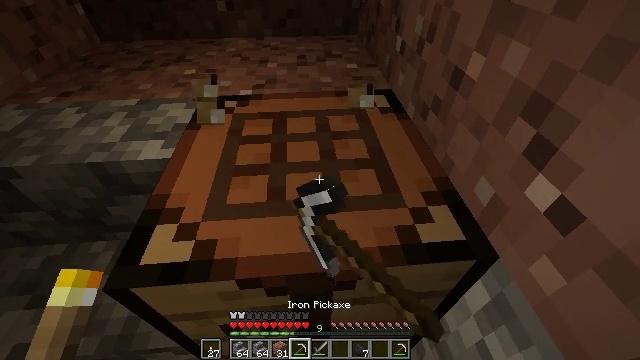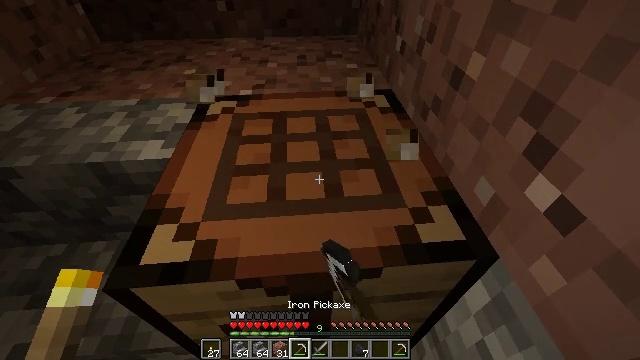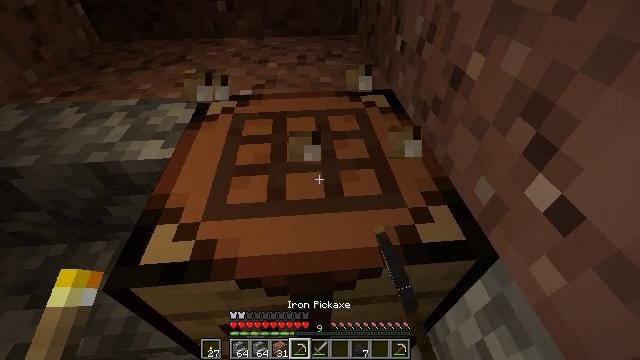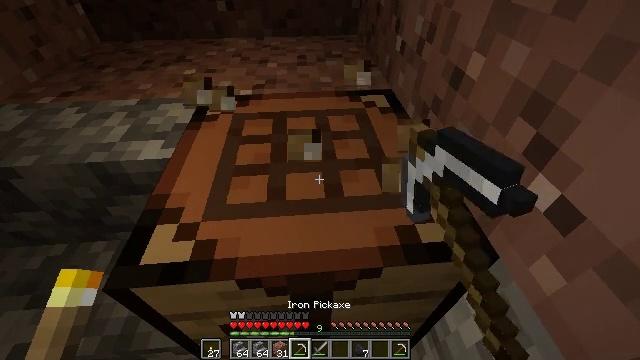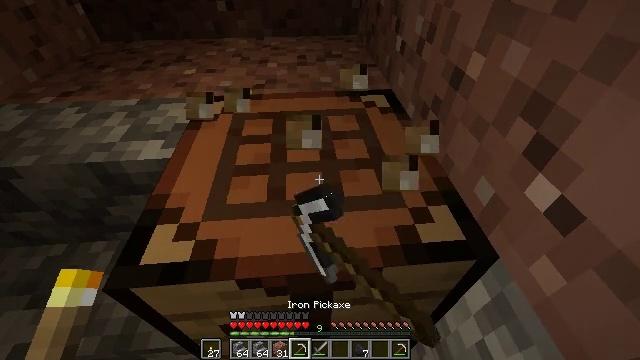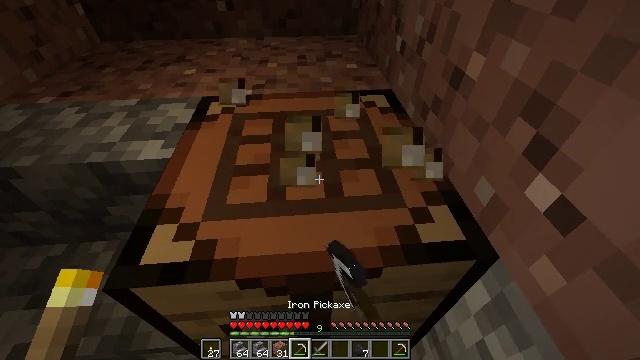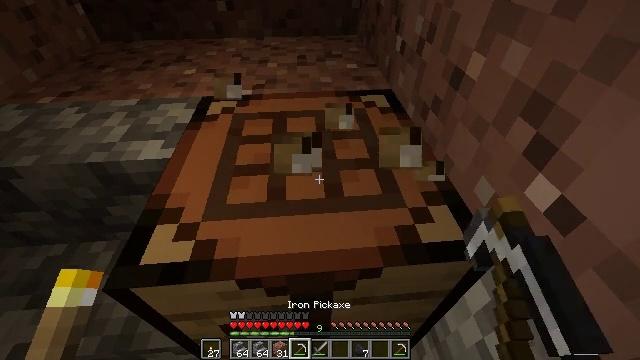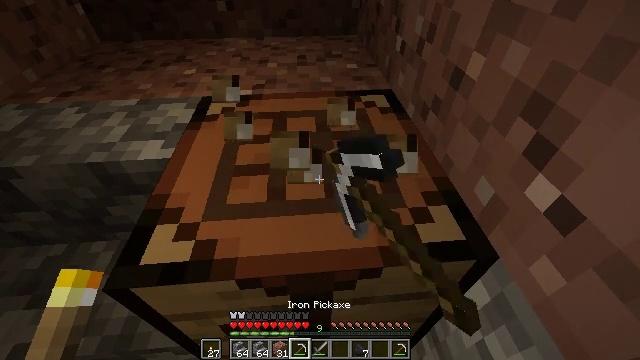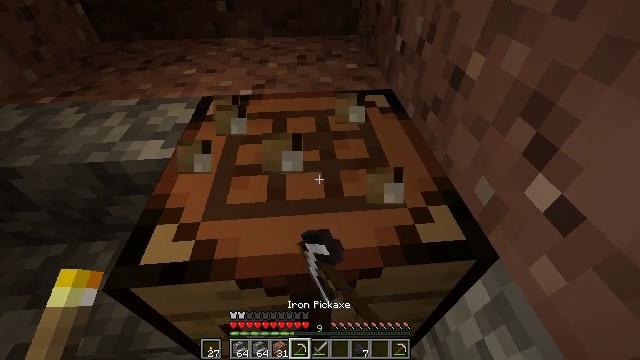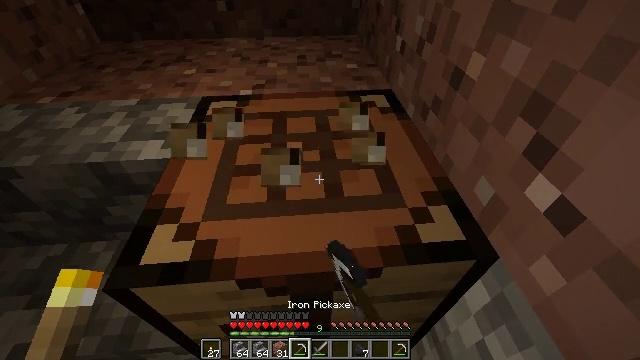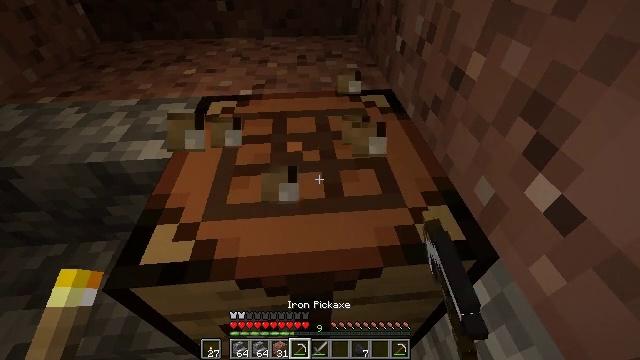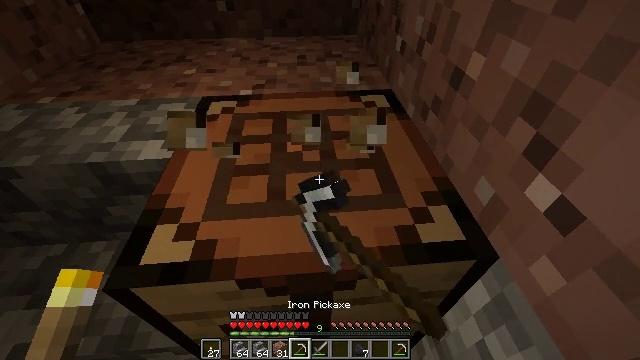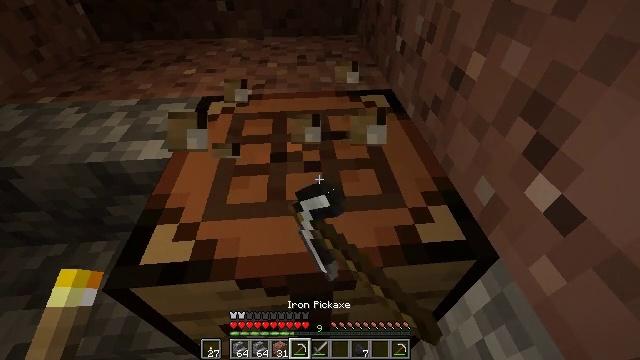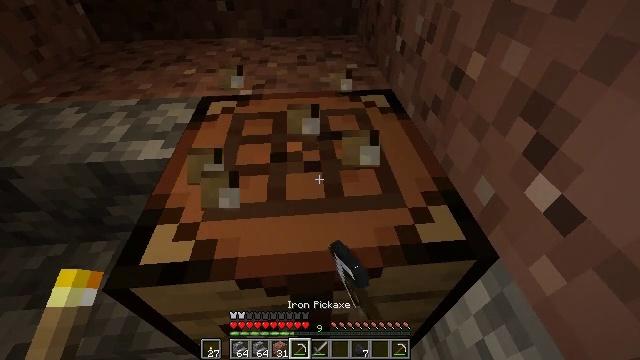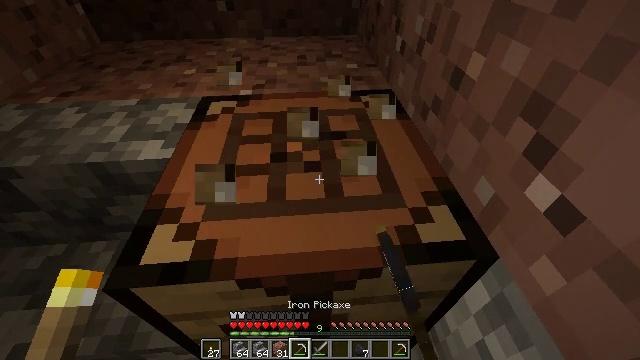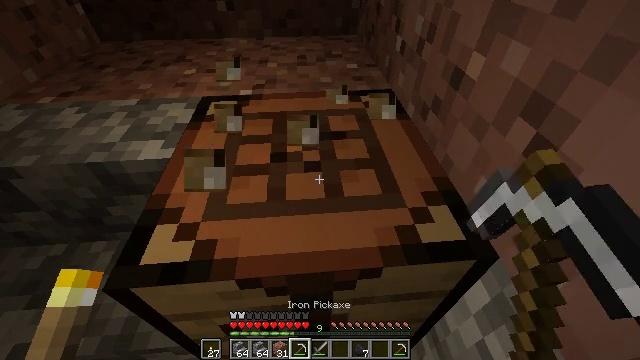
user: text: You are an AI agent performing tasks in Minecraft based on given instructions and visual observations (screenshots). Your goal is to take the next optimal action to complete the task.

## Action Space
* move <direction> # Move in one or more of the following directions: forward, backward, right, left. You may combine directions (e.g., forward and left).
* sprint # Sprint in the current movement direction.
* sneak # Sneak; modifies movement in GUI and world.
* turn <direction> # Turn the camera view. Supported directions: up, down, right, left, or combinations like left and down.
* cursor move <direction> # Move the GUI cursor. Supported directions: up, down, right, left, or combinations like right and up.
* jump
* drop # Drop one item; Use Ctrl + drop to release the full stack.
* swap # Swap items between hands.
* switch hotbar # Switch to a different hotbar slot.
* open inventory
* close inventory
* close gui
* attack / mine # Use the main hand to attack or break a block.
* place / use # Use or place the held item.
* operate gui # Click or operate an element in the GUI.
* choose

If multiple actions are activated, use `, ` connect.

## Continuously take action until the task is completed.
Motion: motion action
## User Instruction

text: Mine block crafting table.
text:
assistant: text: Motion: attack / mine
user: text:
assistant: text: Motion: attack / mine
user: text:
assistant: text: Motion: attack / mine
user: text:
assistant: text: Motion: attack / mine
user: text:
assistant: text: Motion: attack / mine
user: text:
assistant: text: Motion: attack / mine
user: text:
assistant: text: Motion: attack / mine
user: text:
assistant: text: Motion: attack / mine
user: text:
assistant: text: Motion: attack / mine
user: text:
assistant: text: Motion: attack / mine
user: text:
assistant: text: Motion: attack / mine
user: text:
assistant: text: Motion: attack / mine
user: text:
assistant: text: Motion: attack / mine
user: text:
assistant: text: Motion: attack / mine
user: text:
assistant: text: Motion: attack / mine
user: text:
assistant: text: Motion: attack / mine
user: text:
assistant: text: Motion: attack / mine
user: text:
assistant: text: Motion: attack / mine
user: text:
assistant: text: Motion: attack / mine
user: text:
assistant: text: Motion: attack / mine
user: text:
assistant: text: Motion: attack / mine
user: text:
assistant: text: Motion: attack / mine
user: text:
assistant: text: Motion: no_op
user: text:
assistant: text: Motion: no_op
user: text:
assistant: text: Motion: no_op
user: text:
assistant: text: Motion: no_op
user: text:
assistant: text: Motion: no_op
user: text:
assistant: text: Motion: no_op
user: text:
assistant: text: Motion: no_op
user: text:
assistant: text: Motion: no_op